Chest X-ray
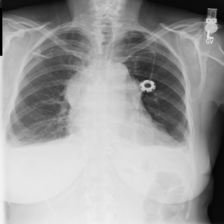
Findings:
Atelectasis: negative
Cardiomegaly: negative
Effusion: negative
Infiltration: negative
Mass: positive
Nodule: negative
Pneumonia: negative
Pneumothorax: negative
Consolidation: negative
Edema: negative
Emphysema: negative
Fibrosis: negative
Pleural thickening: negative
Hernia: negative